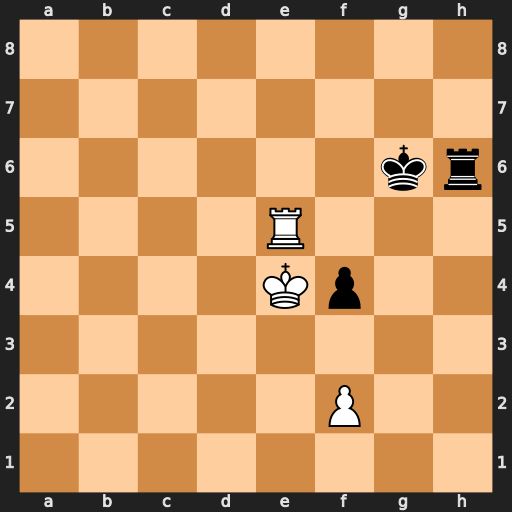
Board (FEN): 8/8/6kr/4R3/4Kp2/8/5P2/8
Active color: w
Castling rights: -
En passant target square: -
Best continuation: Re6+ Kg5 Rxh6 Kxh6 Kxf4